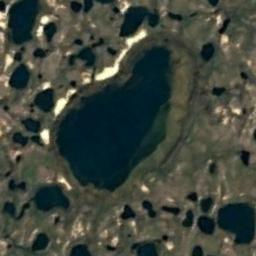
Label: lake